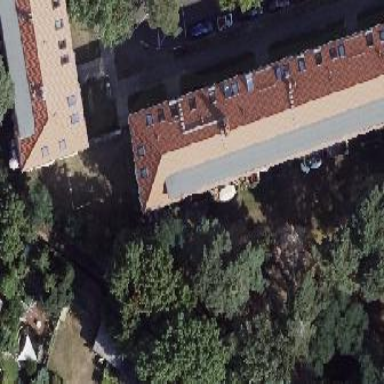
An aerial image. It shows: Hipped roof apartment building.